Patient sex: M
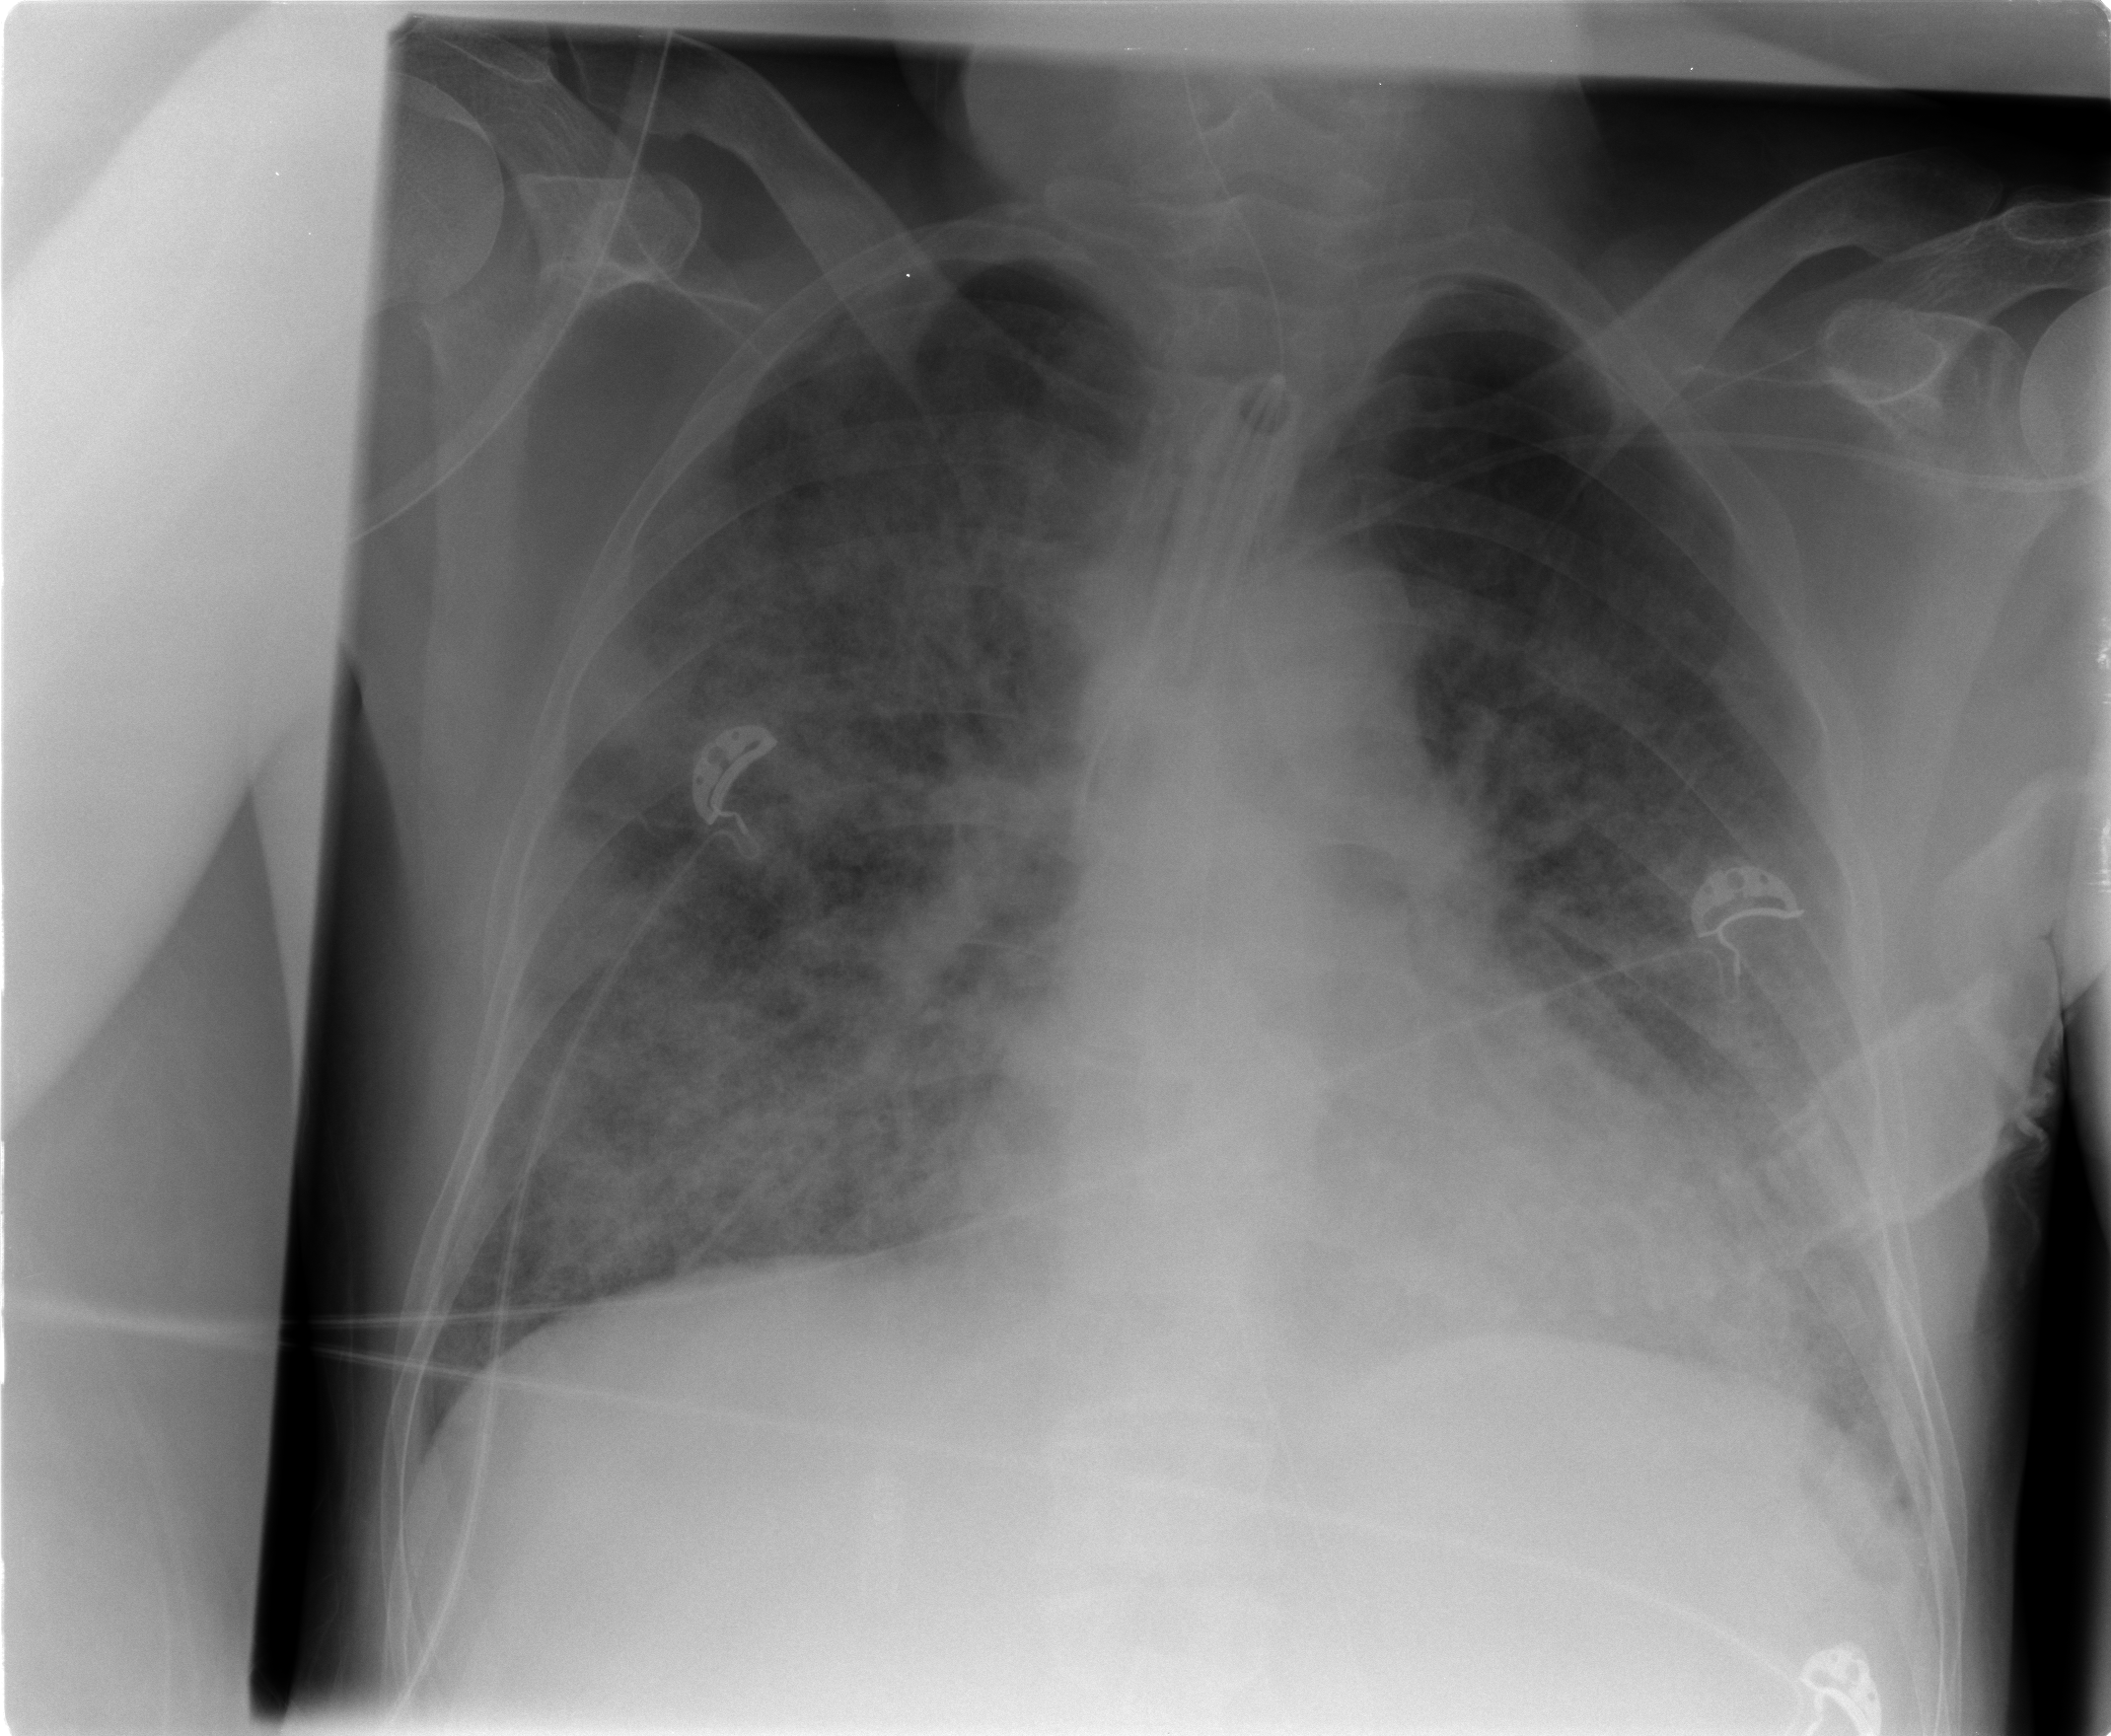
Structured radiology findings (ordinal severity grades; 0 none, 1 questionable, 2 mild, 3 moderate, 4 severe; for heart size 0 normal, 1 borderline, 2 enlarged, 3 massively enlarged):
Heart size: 0
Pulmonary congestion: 3
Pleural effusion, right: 0
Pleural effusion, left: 1
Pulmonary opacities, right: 3
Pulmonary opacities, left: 3
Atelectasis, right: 0
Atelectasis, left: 0